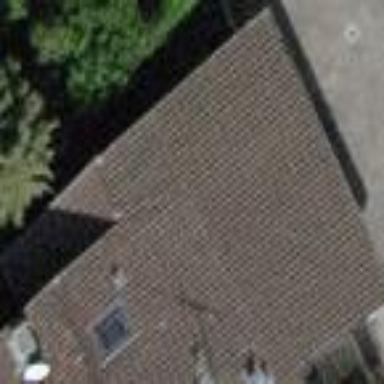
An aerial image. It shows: View of roof of building.